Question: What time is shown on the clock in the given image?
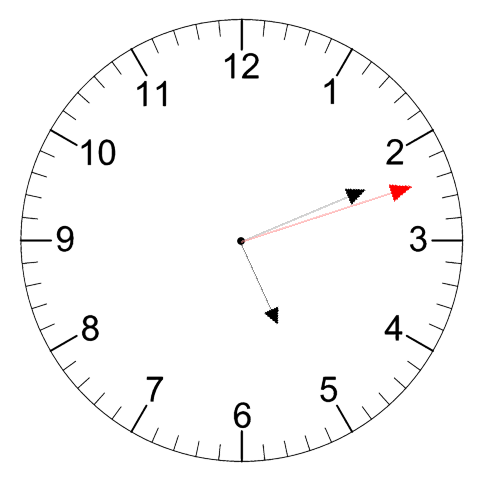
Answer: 05:11:12